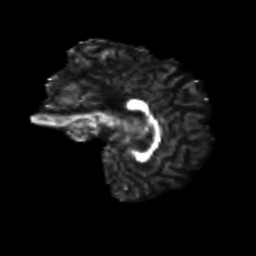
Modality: FA
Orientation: sagittal
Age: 29
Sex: female
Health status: healthy
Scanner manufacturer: siemens
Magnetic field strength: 3 T
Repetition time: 8.6 s
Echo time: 0.095 s